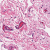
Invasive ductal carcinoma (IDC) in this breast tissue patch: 0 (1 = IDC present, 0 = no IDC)